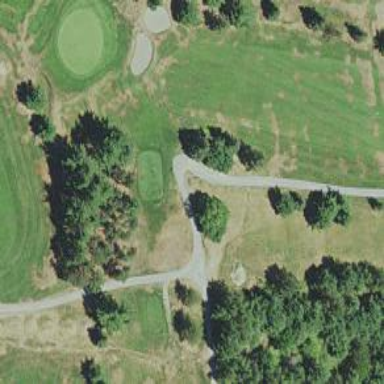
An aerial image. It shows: Path used for both walking and golf.